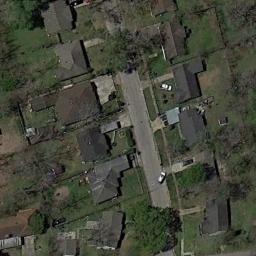
Label: residential